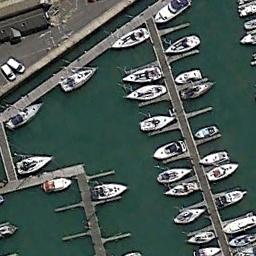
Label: harbor